Question: I am writing a program to traverse a binary search tree.Here's my code:
'''
public class Main {
public static void main(String[] args) {
BinaryTree binaryTree = new BinaryTree();
binaryTree.add(50);
binaryTree.add(40);
binaryTree.add(39);
binaryTree.add(42);
binaryTree.add(41);
binaryTree.add(43);
binaryTree.add(55);
binaryTree.add(65);
binaryTree.add(60);
binaryTree.inOrderTraversal(binaryTree.root);
}
}
'''
'''
public class Node {
int data;
Node left;
Node right;
Node parent;
public Node(int d)
{
data = d;
left = null;
right = null;
}
}
'''
'''
public class BinaryTree {
Node root = null;
public void add(int d)
{
Node newNode = new Node(d);
if(root!=null)
{
Node futureParent = root;
while(true)
{
if(newNode.data < futureParent.data) //going left
{
if(futureParent.left == null)
{
futureParent.left = newNode;
newNode.parent = futureParent;
break;
}
futureParent = futureParent.left;
}
else
{
if(futureParent.right == null)
{
futureParent.right = newNode;
newNode.parent = futureParent;
break;
}
futureParent = futureParent.right;
}
}
}
else
{
root = newNode;
}
}
public void inOrderTraversal(Node node)
{
if(node!=null)
{
inOrderTraversal(node.left);
System.out.println(node.data);
inOrderTraversal(node.right);
}
}
}
'''
I understand the addition process perfectly but I have trouble understanding the traversal.
Now, the tree I am working with, for better reference is this:

The first statement in the 'inOrderTraversal()' function visits 50,40 then 39 and finally hits null making the if condition false after which 39 is printed and is searched for a right child.After this the first statement stops executing and the stack unwinds for the 2nd and 3rd statements('inOrderTraversal(node.right)' and 'print(node.data)') which leads to printing 40 and traversing to 41 which is the part I dont understand, i.e. how does the compiler restart statement 1 ('inOrderTraversal(node.left)') after it has stopped executing as soon as there is fresh stuff in the stack.
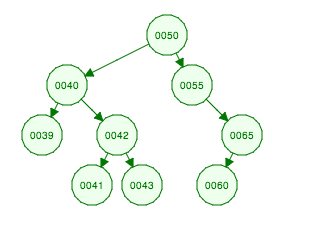
Answer: Your code doesn't work as it is, it will iterate forever over the node 39. The method inOrderTraversal() will indeed go to the left node, but will cycle over it forever because of the while. Each stack frame has it's own copy of the variables. When entering the method, variable node gets a copy of the object reference passed as argument.
One way to think about recursion is that is similar to using a while loop, but instead of while, you have an if. Here's how the method should look like:
'''
public void inOrderTraversal(Node node) {
if (node != null) {
inOrderTraversal(node.left);
System.out.println(node.data);
inOrderTraversal(node.right);
}
}
'''
When you traverse the tree, you want to print first the smaller value, which is stored in left most node, so you use 'inOrderTraversal(node.left);' to get to if. When you arrive at a null node, this means it's parent is the left-most node, so you print it. After that you go to the right node and repeat the process. It's like splitting the tree in smaller sub trees until you can't divide them any more and print their value.
Each time you call a method (recursive or not), a new stack frame is allocated (push onto the stack) and after the method finishes, the stack is removed (pop), freeing the space for garbage collection. These stacks frames are only a temporary space where local variables live. The object member variables live in another place called the heap which has a longer life duration than the stack.
The JVM handles the allocation of these spaces and the garbage collector frees them depending on the life of objects/variables. Depending on how much they live, there are a few generations (that's what they are called). All start on the eden (young) generation and if the garbage collector doesn't reclaim the space since they are still alive, they are moved to the survivor generation, after which if they still aren't collected, they move to the last one, the tenured generation. The longer the objects live, the rarer they are checked by the GC. This means that while the objects in the eden are collected pretty fast, the rest of the generations are checked not so often. There is also another space called the permanent generation (permgen) where constants used to live (like string literals) and where classes are stored.